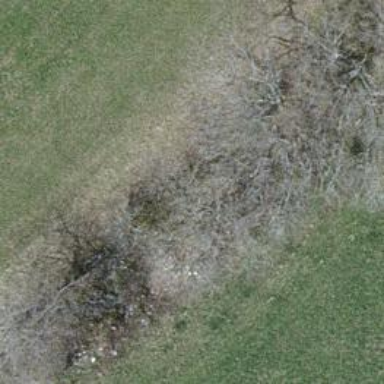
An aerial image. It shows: Row of trees in natural setting.